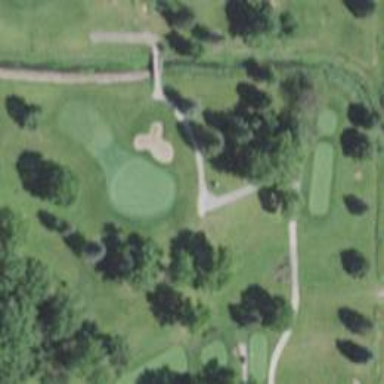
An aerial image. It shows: Golf cartpath that is also road path.